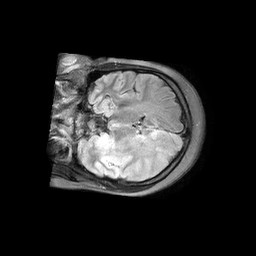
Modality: FLAIR
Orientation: coronal
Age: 39
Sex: female
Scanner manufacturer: philips
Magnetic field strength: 3 T
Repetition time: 11 s
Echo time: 0.12 s